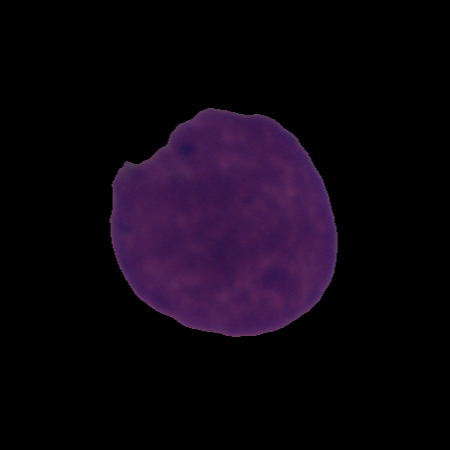
Label: cancer